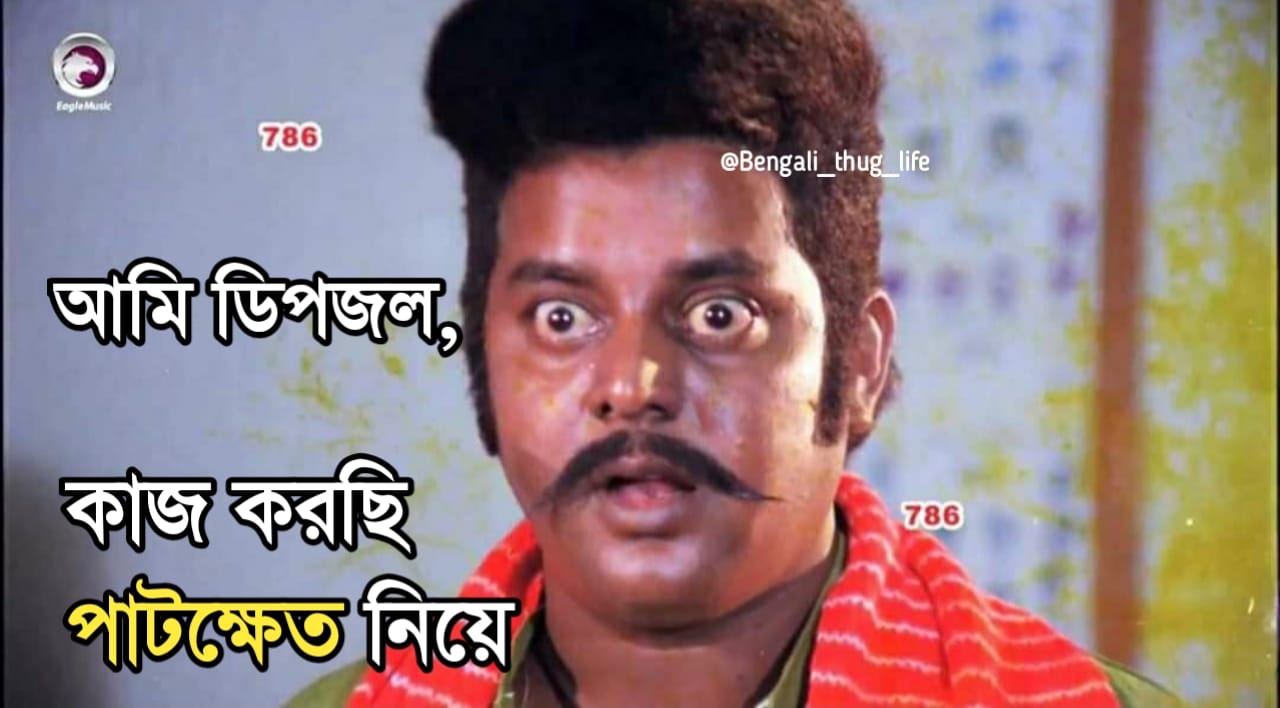
Caption: আমি ডিপজল    কাজ করছি পাটক্ষেত নিয়ে
Label: non-hate